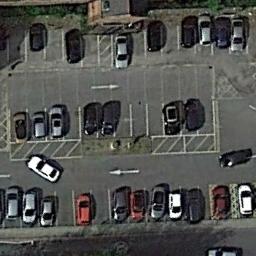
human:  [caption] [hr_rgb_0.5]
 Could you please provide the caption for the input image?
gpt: The parking lot has some neatly arranged cars .

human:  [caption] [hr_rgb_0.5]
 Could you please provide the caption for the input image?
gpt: Six rows of cars were parked in the parking lot .

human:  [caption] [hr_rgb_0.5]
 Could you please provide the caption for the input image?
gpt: There are some cars on the parking lot .

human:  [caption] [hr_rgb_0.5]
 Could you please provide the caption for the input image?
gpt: There are many cars in the parking lot .

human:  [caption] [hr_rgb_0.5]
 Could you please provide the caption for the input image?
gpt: There are some cars on the parking lot .